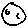
Label: moon